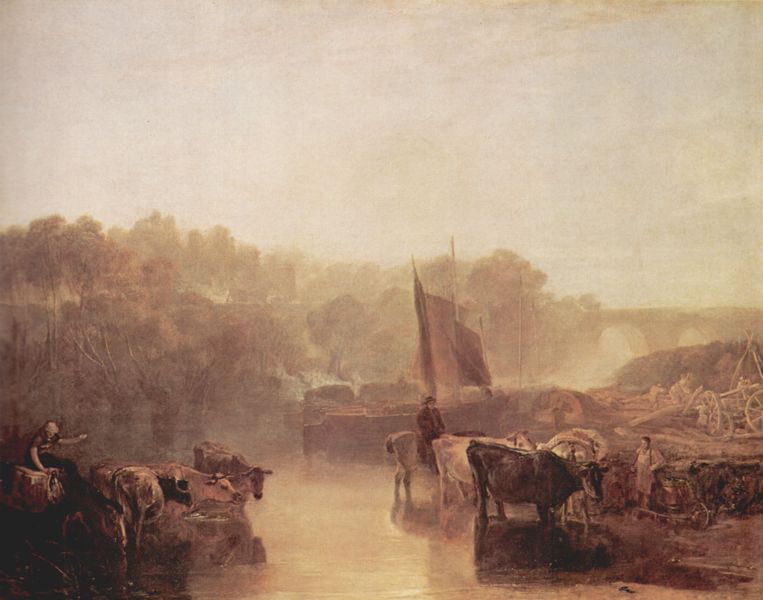
Titel: Dorchester Mead, Oxfordshire
Künstler: William Turner
Standort: London
Institution: Tate Gallery
Schlagwörter: baum, dunkel, felsen, himmel, mann, meer, schatten, wasser, wolken, bäume, fluss, gelb, landschaft, menschen, see, ufer, braun, frau, hell, licht, männer, pastell, weiss, tiere, wolke, bach, kühe, morgen, spiegelung, vieh, brücke, büsche, qualm, sonne, england, wald, bauern, boot, boote, karren, pferd, pferde, reiter, schiff, segel, genrebild, naturalismus, fahne, flagge, bäuerin, dunst, nebel, tag, herde, kuh, rind, idylle, kutsche, hafen, rad, wagen, flus, turner, tiefe, brun, bauer, rinder, schimmel, rau, tränke, viadukt, ochse, ochsen, hirte, hirten, waser, hubert robert, wasserstelle, antikenrezeption, landwirt, william, furt, rindvieh, kutsch, william turner, braung, viehtrieb, flussüberquerung, durchquerung, küe, viehtreiber, licht helligkeit weiss, kusche